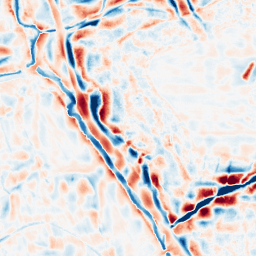
Category: wavelet
Decomposition family: wavelet_dwt
Decomposition parameters: wavelet: coif2
level: 4
Upsampling method: cubic_mitchell
Upsampling parameters: scale: 4
Upsampling scale: 4